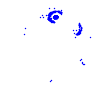
Particle: pion